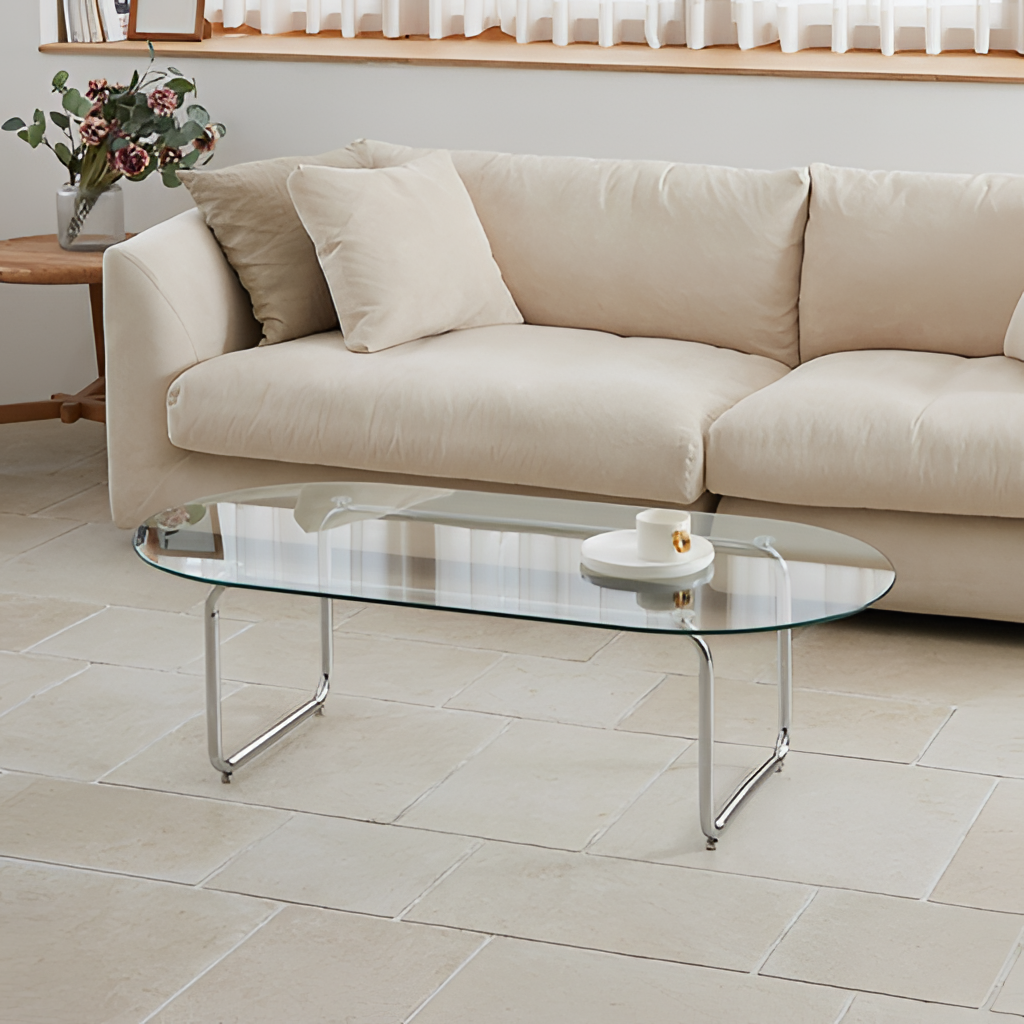
fabric sofa, living room, tile flooring, with large square pattern, modern, white paint wallpaper, with solid pattern